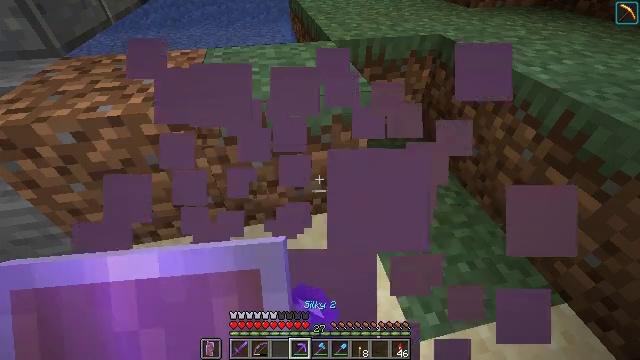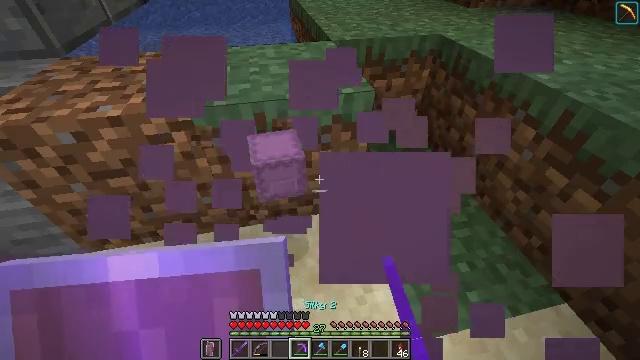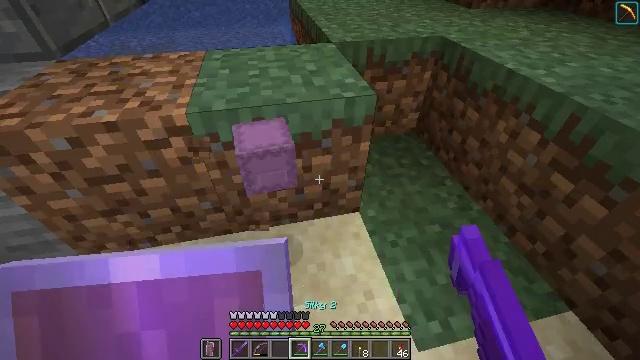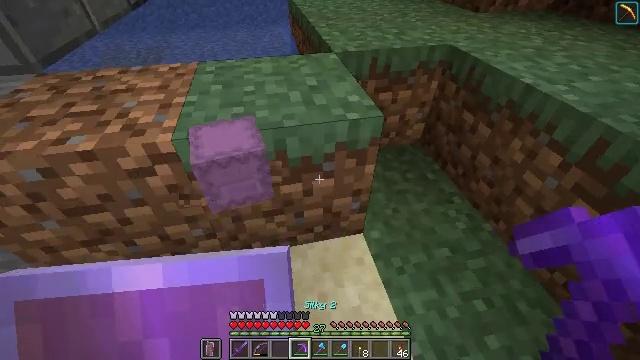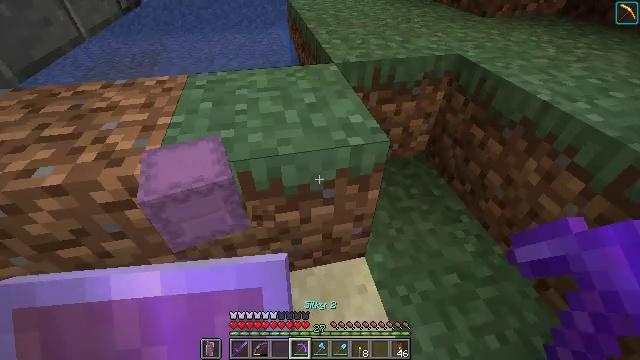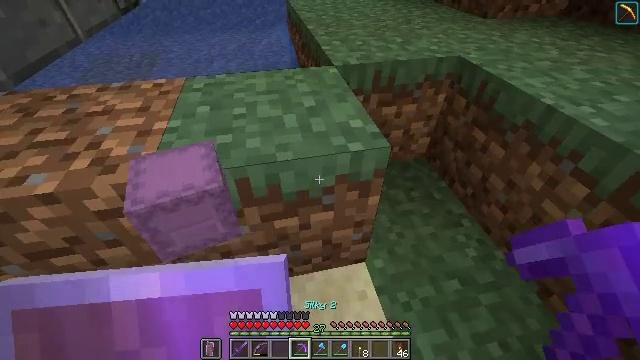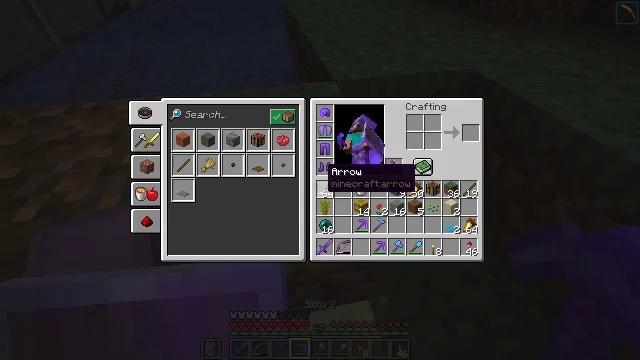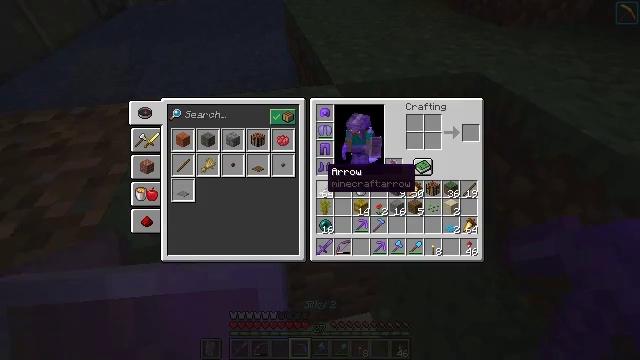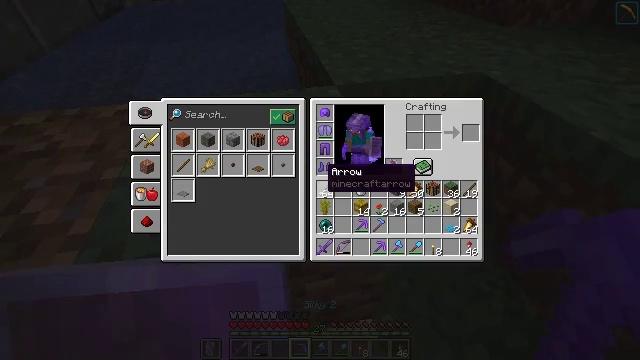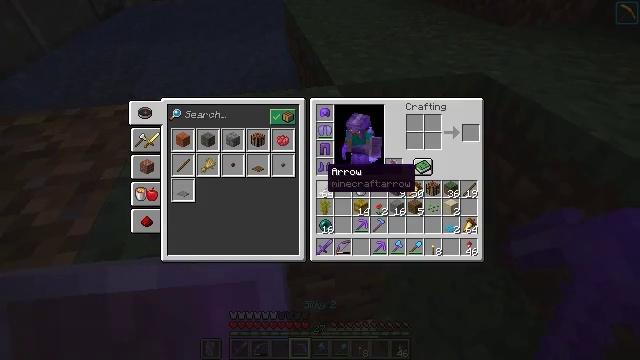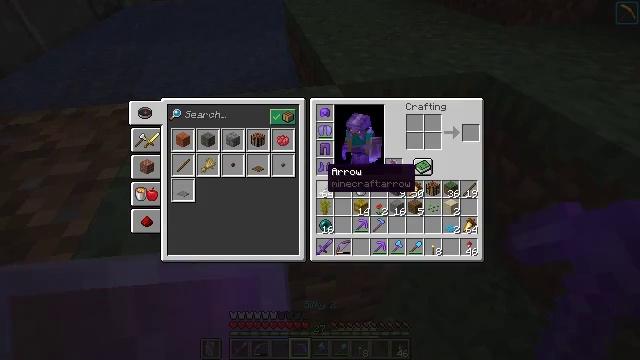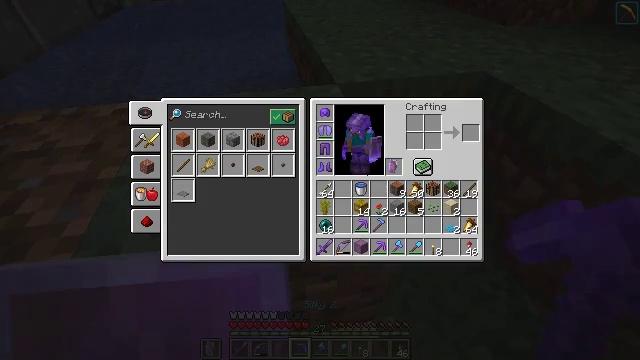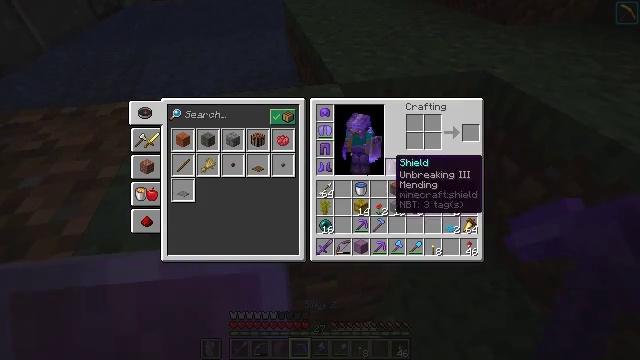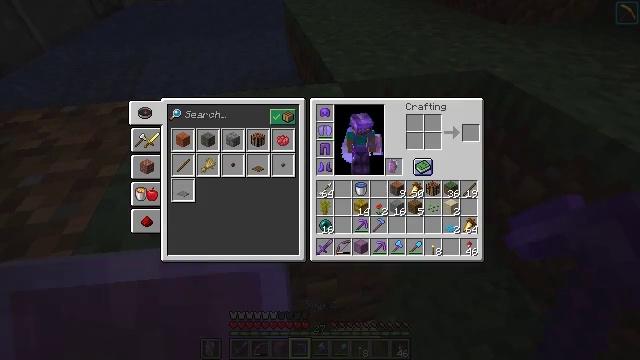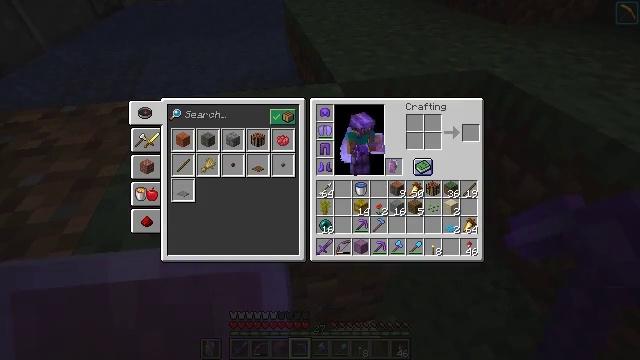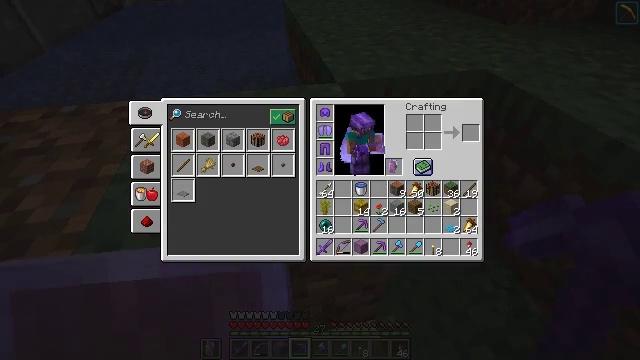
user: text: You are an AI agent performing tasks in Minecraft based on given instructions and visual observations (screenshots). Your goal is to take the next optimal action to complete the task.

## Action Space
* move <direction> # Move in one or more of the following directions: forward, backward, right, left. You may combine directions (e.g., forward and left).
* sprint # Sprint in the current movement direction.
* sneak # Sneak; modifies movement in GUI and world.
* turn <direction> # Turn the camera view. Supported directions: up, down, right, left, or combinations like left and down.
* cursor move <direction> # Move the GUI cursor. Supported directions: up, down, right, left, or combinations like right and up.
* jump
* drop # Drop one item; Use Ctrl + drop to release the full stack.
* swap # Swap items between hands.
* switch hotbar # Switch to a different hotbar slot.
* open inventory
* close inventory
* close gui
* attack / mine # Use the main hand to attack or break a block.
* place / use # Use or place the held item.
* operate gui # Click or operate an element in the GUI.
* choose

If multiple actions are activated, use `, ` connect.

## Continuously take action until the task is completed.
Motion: motion action
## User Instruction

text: Collect the bubble coral wall fan for decorative purposes.
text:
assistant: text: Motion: no_op
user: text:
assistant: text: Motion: move forward
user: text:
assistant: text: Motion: move forward
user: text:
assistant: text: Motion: move forward
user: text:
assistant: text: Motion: move forward
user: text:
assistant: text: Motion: move forward, open inventory
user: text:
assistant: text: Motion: move forward, open inventory
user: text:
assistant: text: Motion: open inventory
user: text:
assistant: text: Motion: no_op
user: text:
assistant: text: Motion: no_op
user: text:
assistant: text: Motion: no_op
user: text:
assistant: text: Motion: cursor move right and up
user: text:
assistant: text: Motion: cursor move right
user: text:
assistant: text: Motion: no_op
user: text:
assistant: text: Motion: no_op
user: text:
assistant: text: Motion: no_op
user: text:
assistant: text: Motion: cursor move down
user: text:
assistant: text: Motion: cursor move down
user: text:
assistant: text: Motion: no_op
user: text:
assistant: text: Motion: no_op
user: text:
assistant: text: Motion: no_op
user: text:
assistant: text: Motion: no_op
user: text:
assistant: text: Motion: no_op
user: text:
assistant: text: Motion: no_op
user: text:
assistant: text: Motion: no_op
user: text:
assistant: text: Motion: no_op
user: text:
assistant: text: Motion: no_op
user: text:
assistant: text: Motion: no_op
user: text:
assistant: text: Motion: no_op
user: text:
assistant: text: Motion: no_op